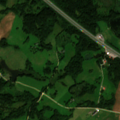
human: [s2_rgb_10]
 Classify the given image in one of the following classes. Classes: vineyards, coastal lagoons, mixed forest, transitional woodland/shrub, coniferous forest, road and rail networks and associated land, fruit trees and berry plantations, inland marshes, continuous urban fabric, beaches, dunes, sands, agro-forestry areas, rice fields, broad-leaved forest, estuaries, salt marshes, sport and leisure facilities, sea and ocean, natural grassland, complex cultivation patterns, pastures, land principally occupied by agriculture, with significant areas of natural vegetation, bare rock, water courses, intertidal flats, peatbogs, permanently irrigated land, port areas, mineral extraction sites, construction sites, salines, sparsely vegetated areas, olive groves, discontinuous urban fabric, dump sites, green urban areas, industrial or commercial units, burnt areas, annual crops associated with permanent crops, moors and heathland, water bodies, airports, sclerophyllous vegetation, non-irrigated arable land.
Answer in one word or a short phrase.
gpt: non-irrigated arable land, land principally occupied by agriculture, with significant areas of natural vegetation, broad-leaved forest, mixed forest